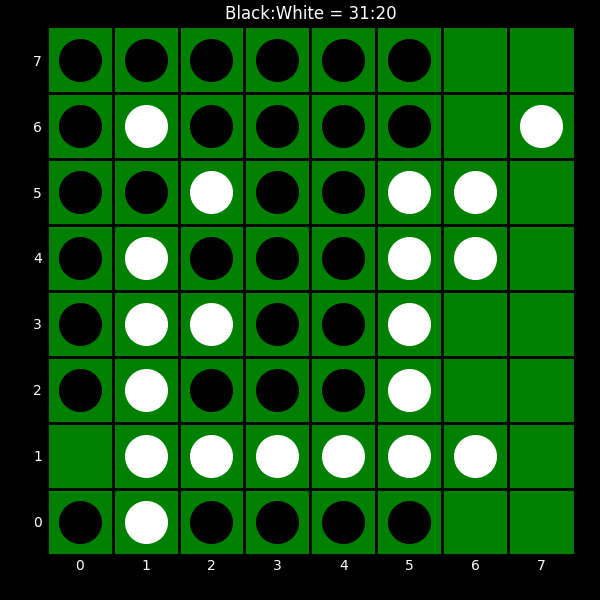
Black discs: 31
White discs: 20